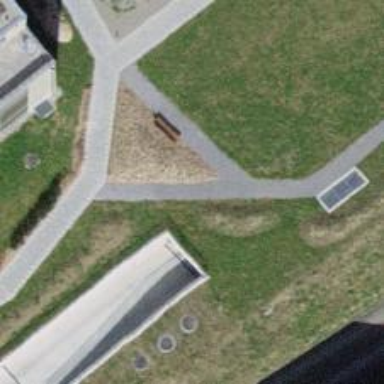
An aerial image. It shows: Path made of paving stones.